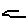
Label: bird